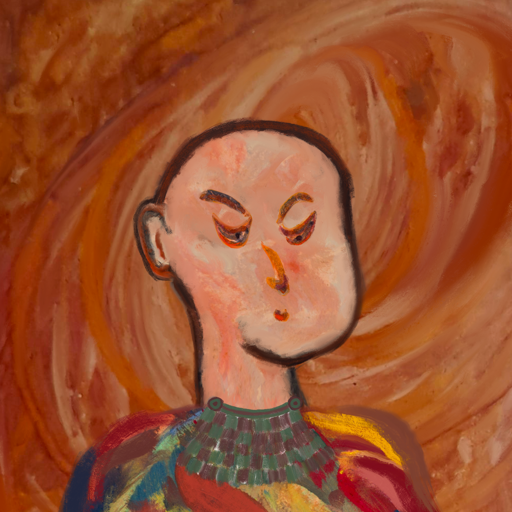
Background: Pious_Lady, Head And Neck Side: Roy_Bahadur, Face Side: Hypocrite, Bust: Mother_And_Son_Son, Hair Side: Blank, Head Accessory: Blank, Second Necklace: After_Raid, Necklace: Blank, Baby: Blank